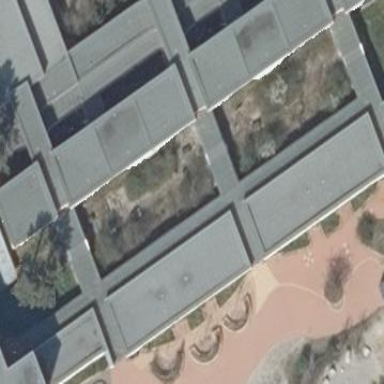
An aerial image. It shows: View of roof of building.